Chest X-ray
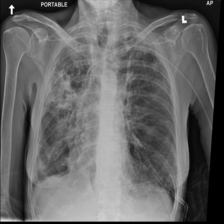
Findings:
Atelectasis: negative
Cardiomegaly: negative
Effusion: negative
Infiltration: negative
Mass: negative
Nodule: negative
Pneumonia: negative
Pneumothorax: negative
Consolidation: negative
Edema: negative
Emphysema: negative
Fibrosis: negative
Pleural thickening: negative
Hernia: negative